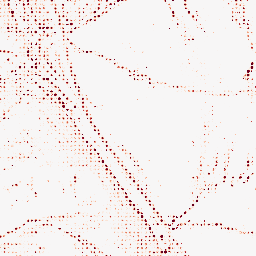
Category: morphological
Decomposition family: morphological_ellipse
Decomposition parameters: operation: opening
width: 5
height: 5
Upsampling method: sinc_blackman
Upsampling parameters: scale: 8
kernel_size: 4
Upsampling scale: 8